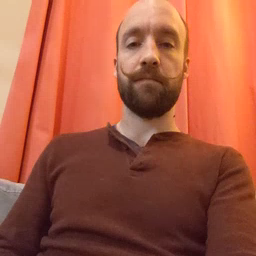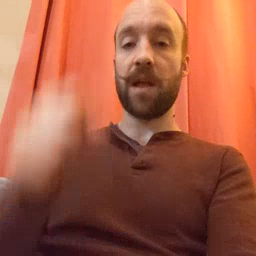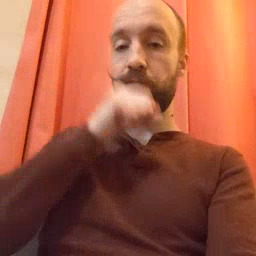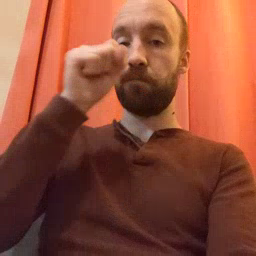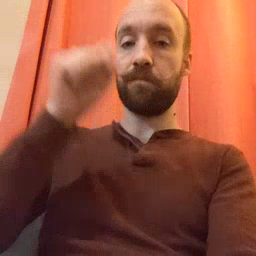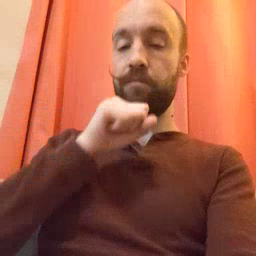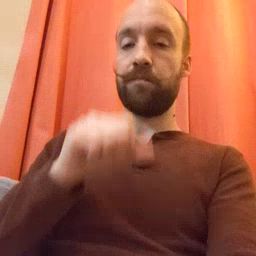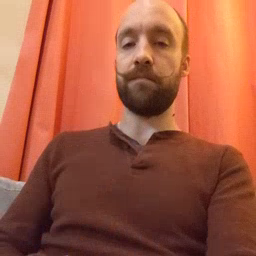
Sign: icecream